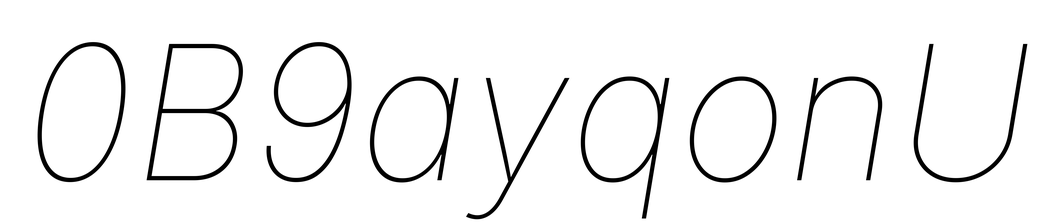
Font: Inter-Italic_Thin_Italic